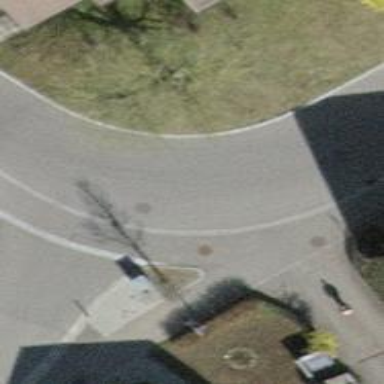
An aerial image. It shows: Residential road with asphalt surface and sidewalk on the left side.